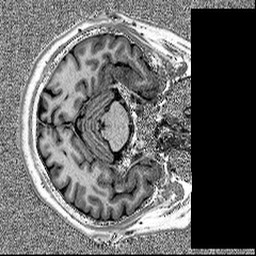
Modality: MP2RAGE
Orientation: axial
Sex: male